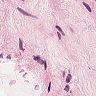
Metastatic tissue present: no